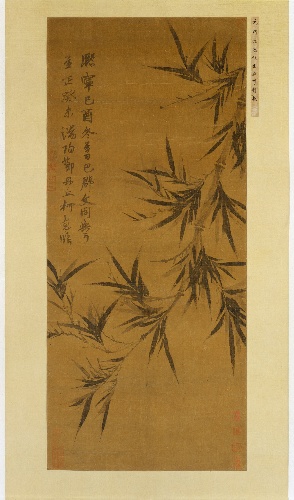
Title: 元    柯九思    臨文同墨竹圖   軸|Bamboo copied after Wen Tong
Artist: Ke Jiusi
Artist bio: Chinese, 1290–1343
Date: dated 1343
Object type: Hanging scroll
Classification: Paintings
Medium: Hanging scroll; ink on silk
Culture: China
Period: Yuan dynasty (1271–1368)
Dimensions: Image: 42 3/8 x 18 3/4 in. (107.6 x 47.6 cm)
Overall with mounting: 98 1/2 x 26 5/8 in. (250.2 x 67.6 cm)
Overall with knobs: 98 1/2 x 30 in. (250.2 x 76.2 cm)
Department: Asian Art
Credit line: Ex coll.: C. C. Wang Family, Gift of Oscar L. Tang Family, 2006
Accession year: 2006
Repository: Metropolitan Museum of Art, New York, NY
Tags: Bamboo